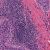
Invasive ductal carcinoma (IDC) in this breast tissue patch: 0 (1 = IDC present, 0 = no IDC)